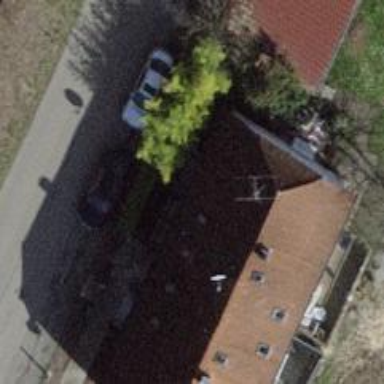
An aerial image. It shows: Terrace building.